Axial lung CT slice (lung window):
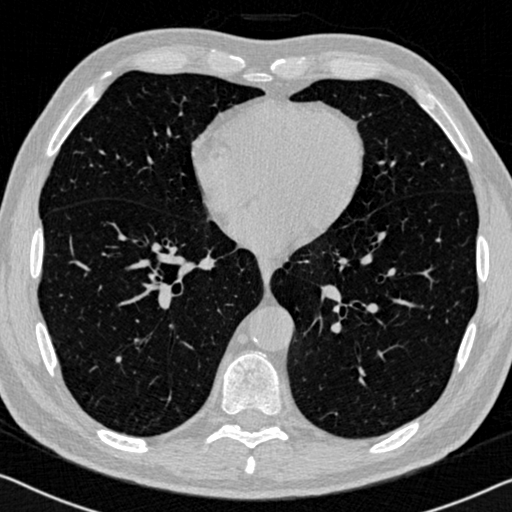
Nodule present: no